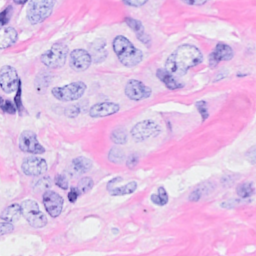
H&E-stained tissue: Breast